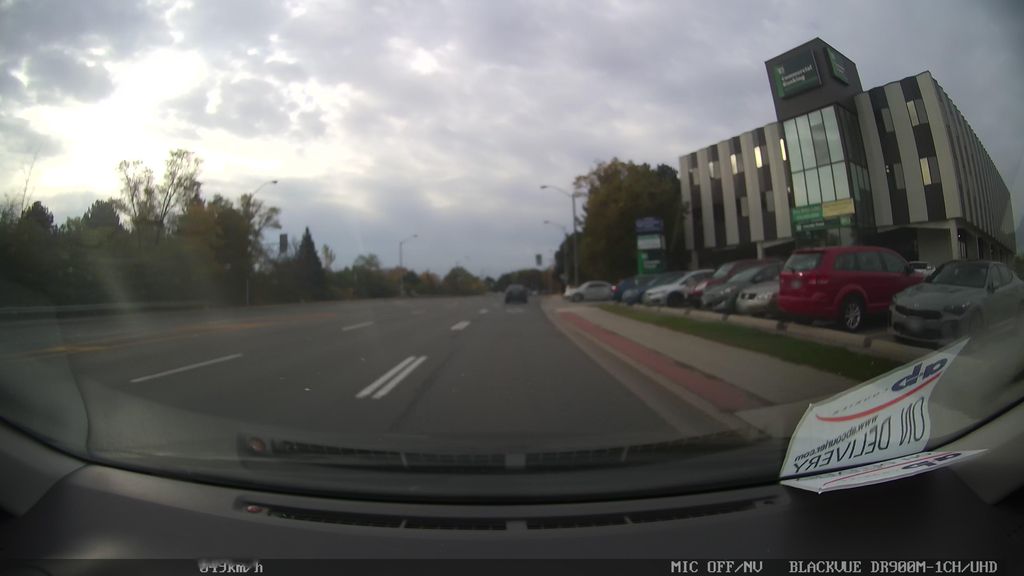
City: toronto